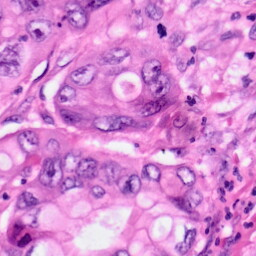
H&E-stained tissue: Pancreatic